Field crop: maize
Growth stage: 1
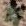
Species: chenopodium